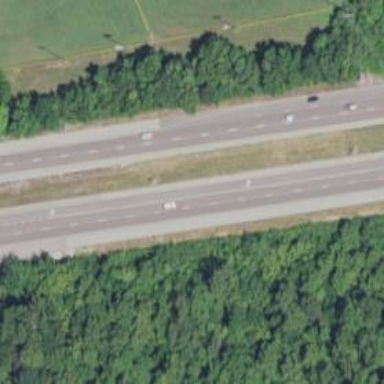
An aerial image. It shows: Asphalt road designated as trunk highway.